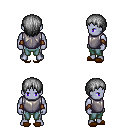
a pixel art fantasy rpg character, male body template, dark elf, purple skin, steel chest armor, teal pants, gray plain hairstyle, cloth bracers, brown slippers, four views (front, back, left, right), 2x2 character sprite sheet, small pixel art, hard edges, no anti-aliasing